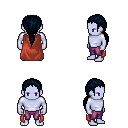
a pixel art fantasy rpg character, male body template, dark elf, purple skin, maroon cape, magenta pants, raven ponytail hairstyle, four views (front, back, left, right), 2x2 character sprite sheet, small pixel art, hard edges, no anti-aliasing